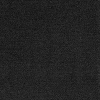
Atmospheric dust classification: dusty